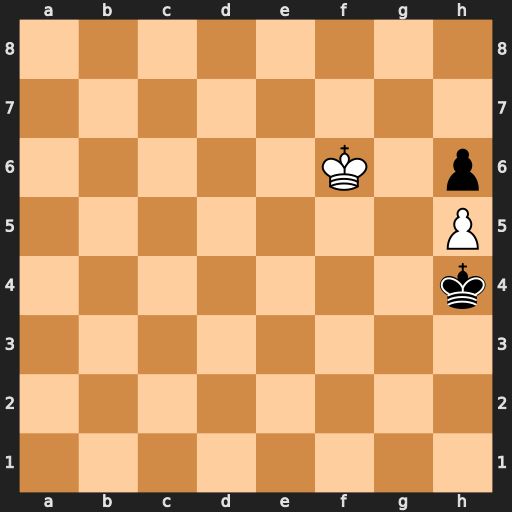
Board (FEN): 8/8/5K1p/7P/7k/8/8/8
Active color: w
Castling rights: -
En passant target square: -
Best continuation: Kg6 Kg4 Kxh6 Kf5 Kg7